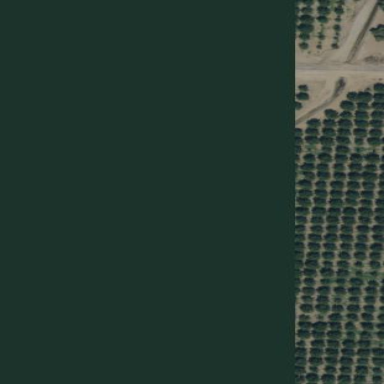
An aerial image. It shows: Orchard.